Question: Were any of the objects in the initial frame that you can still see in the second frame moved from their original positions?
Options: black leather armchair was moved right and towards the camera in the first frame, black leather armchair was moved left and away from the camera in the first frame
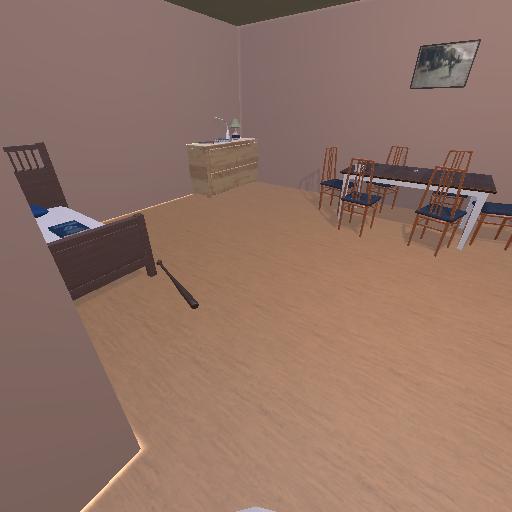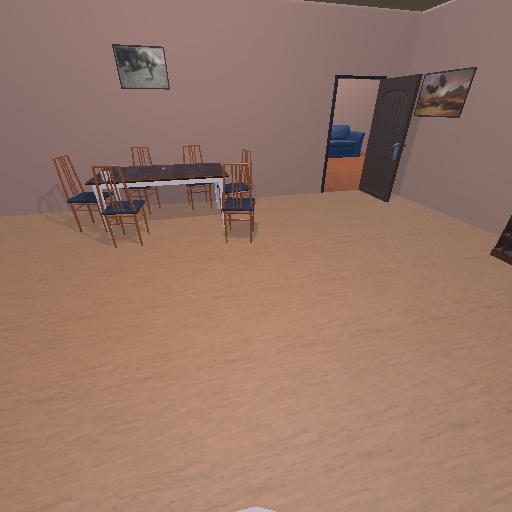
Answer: black leather armchair was moved right and towards the camera in the first frame